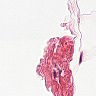
Metastatic tissue present: no